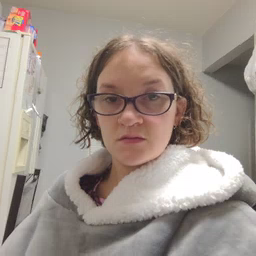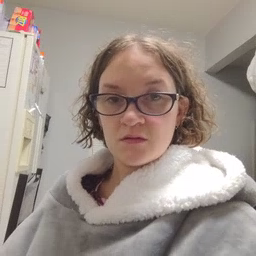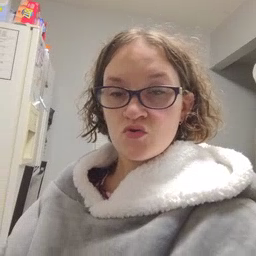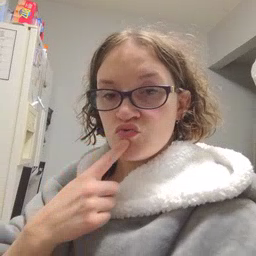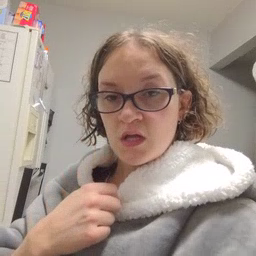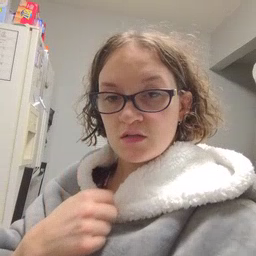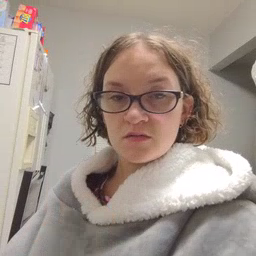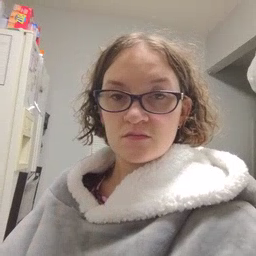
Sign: red